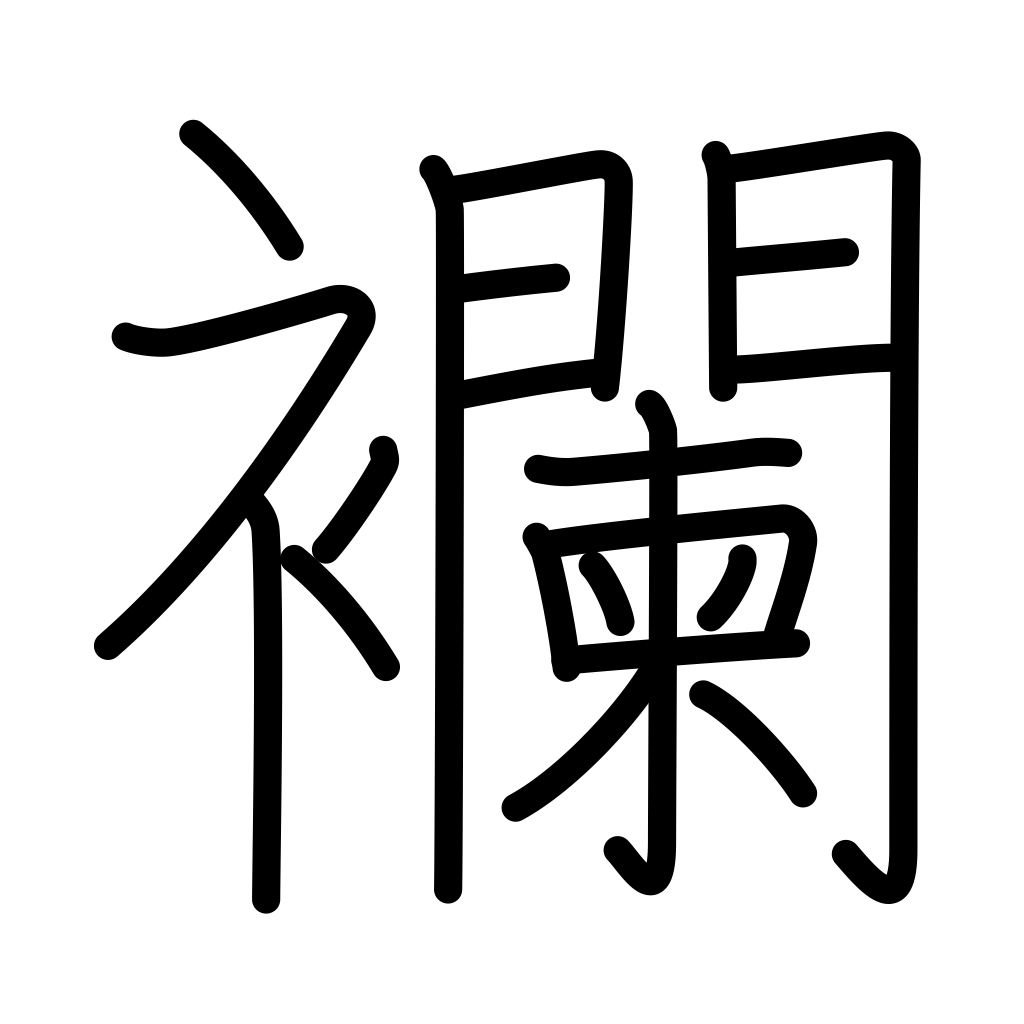
Meaning: a kind of cloth